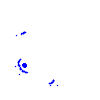
Particle: electron